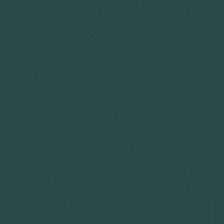
Land cover: lake_pond